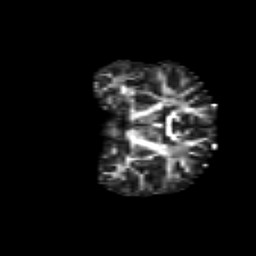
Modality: FA
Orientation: coronal
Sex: male
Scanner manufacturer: siemens
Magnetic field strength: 3 T
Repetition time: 5 s
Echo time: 0.071 s